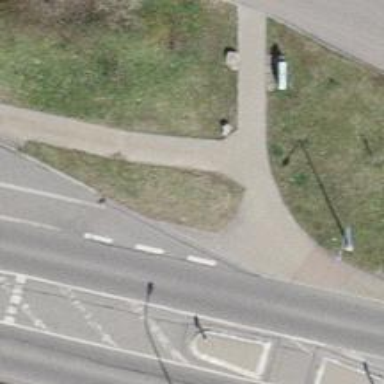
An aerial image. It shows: Footway surfaced with paving stones.